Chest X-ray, AP view. Patient: 44 years old, sex F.
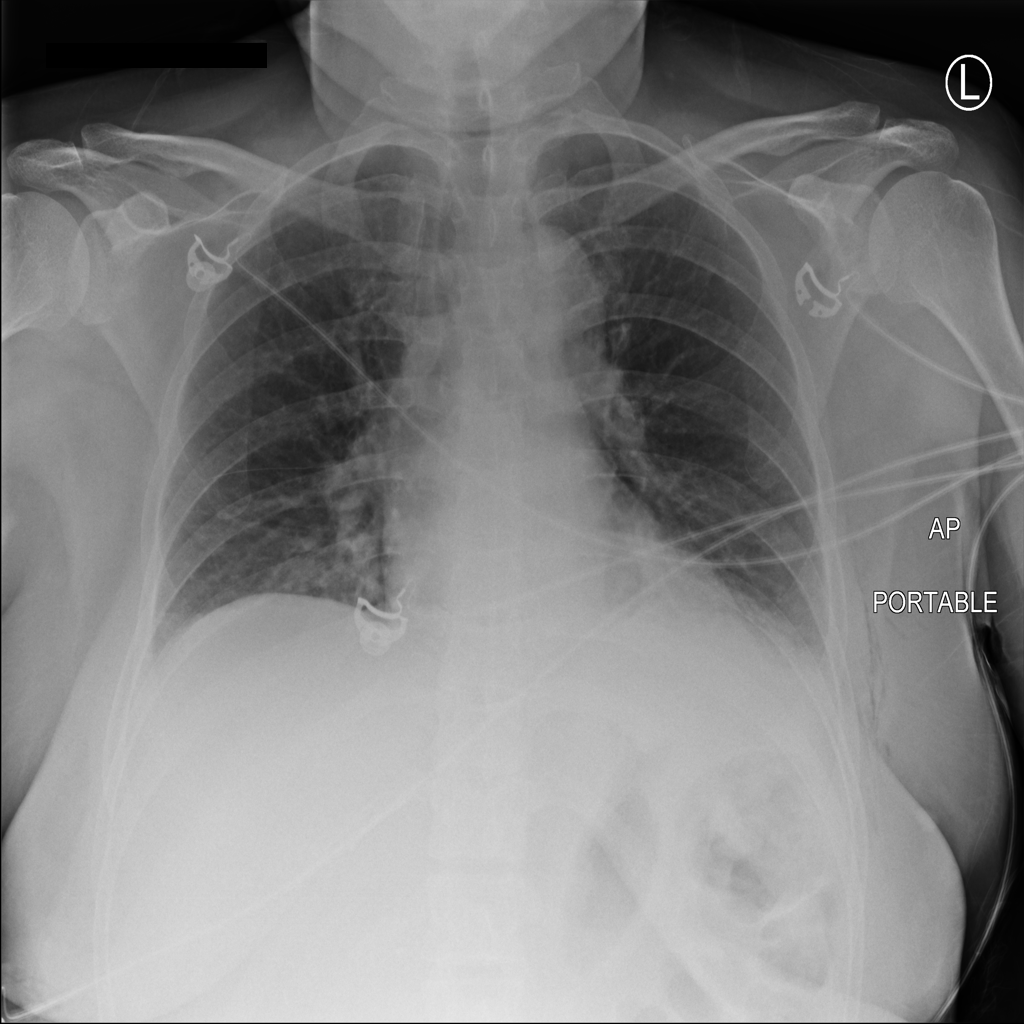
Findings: Atelectasis, Effusion, Emphysema, Infiltration